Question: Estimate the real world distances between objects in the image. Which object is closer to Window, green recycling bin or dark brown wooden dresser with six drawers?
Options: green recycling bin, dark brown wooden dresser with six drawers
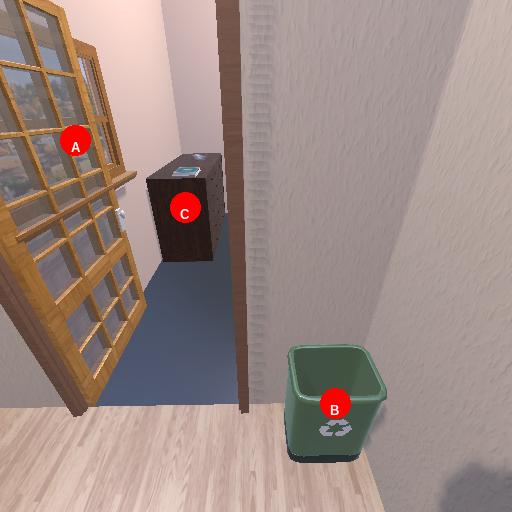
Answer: green recycling bin